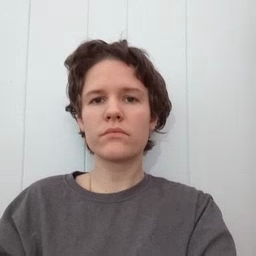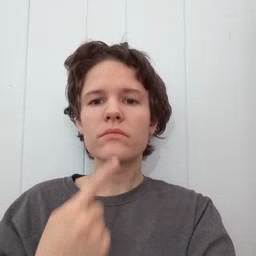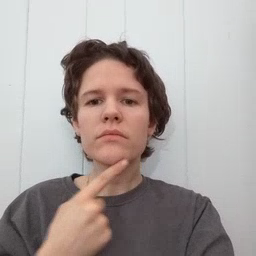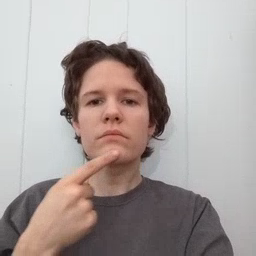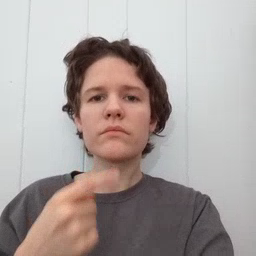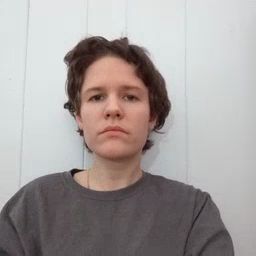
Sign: chin